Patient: sex M, age 25
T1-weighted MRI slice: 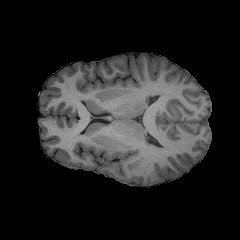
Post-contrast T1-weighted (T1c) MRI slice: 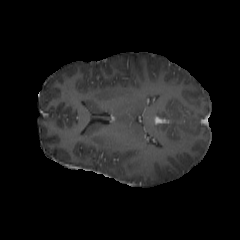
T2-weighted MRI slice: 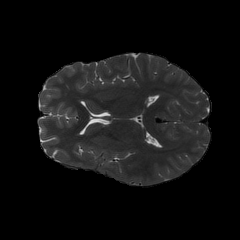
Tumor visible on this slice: no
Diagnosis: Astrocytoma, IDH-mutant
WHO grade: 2